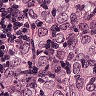
Metastatic tissue present: yes